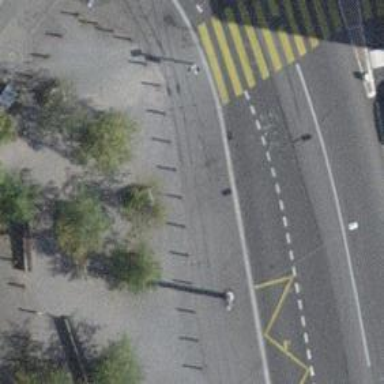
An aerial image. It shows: Footway with fine gravel surface.